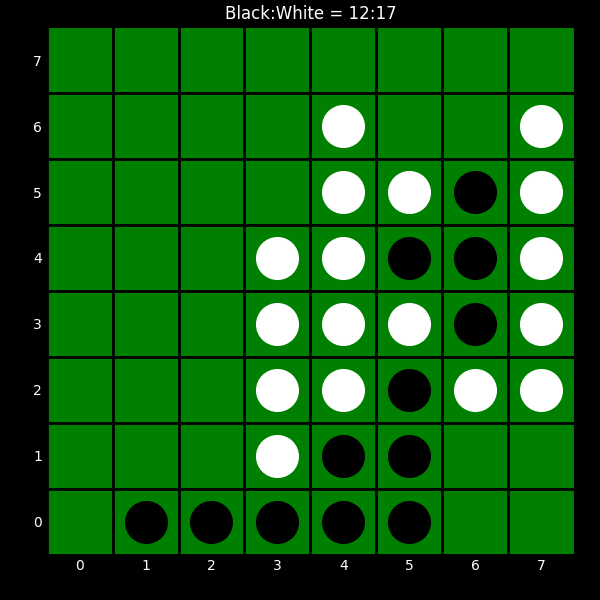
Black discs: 12
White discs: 17